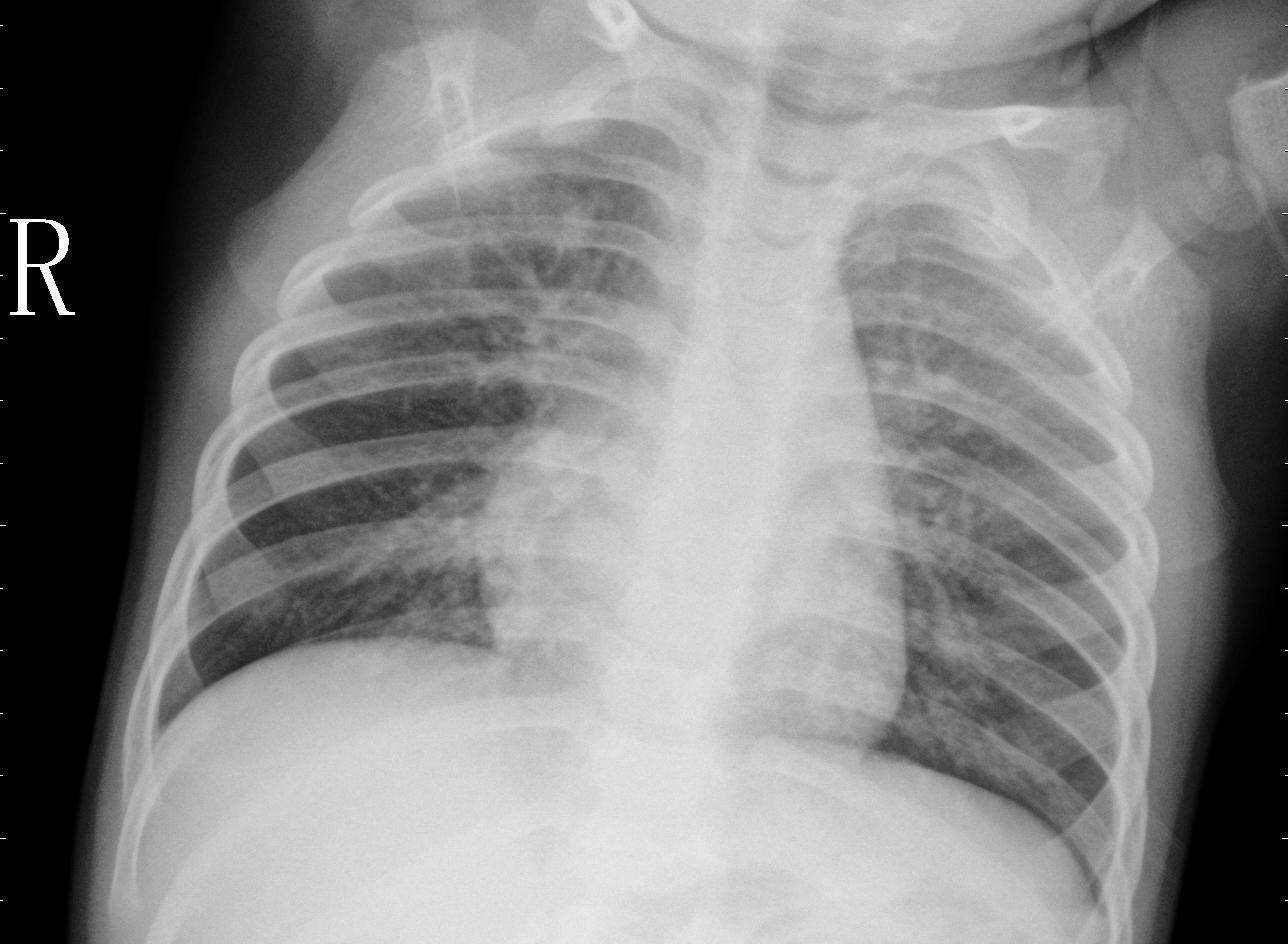
Diagnosis: PNEUMONIA